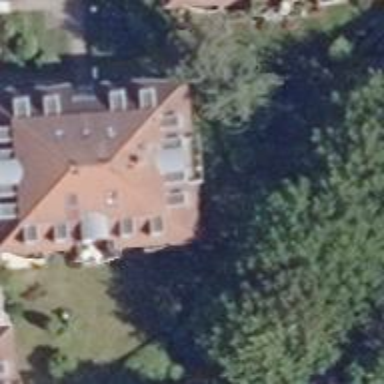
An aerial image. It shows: Half-hipped roof shape on the apartments building.